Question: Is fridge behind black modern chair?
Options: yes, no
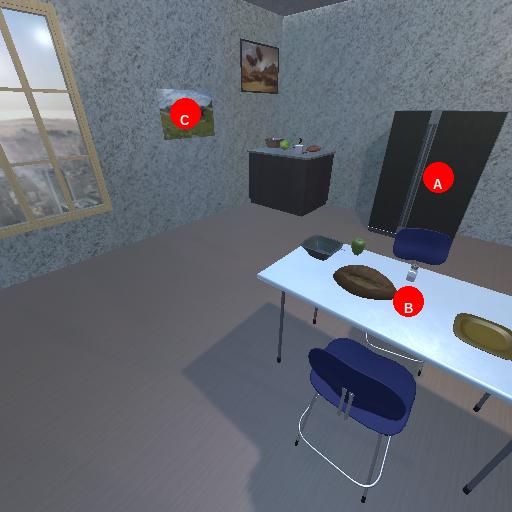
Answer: yes